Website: apple
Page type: store-pickup
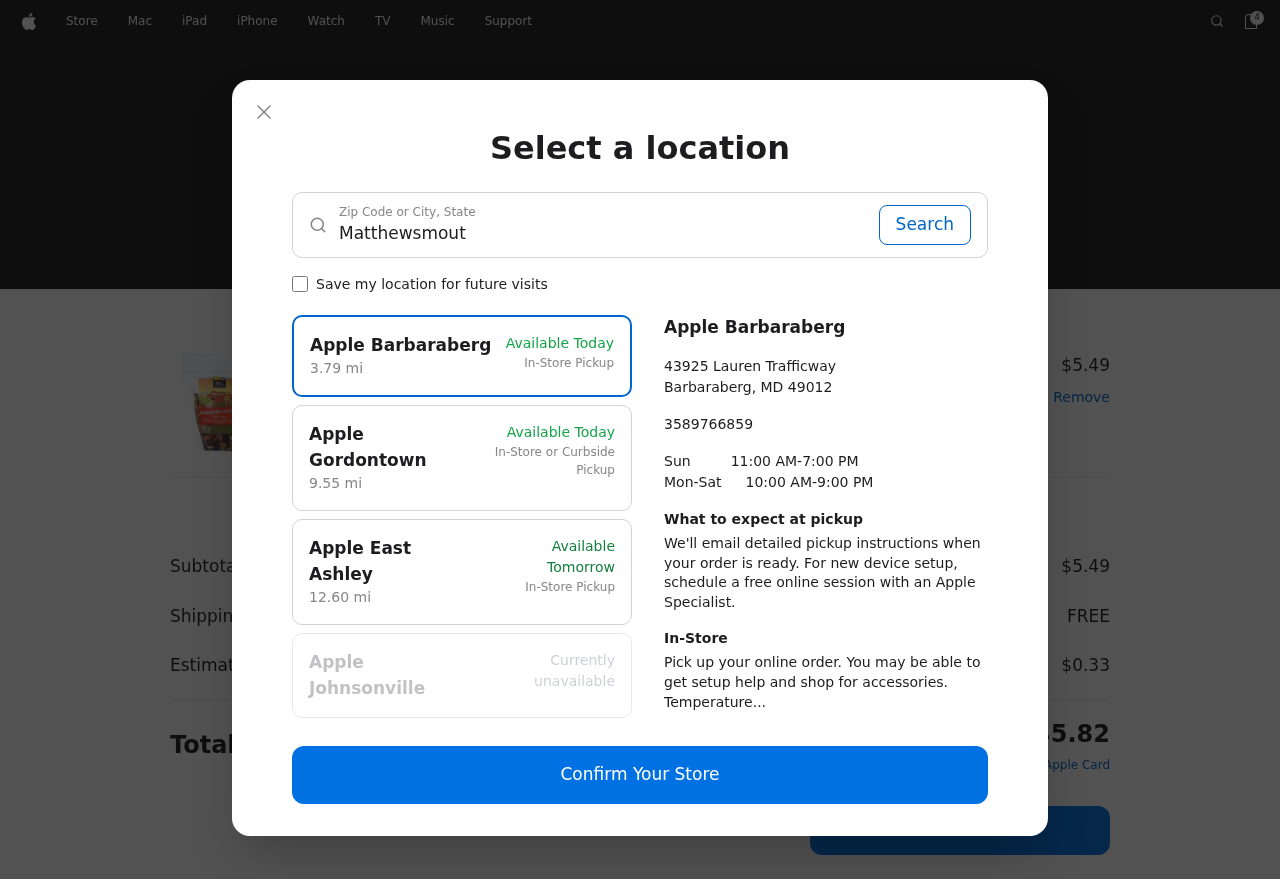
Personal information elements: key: PII_CITY_STATE
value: Matthewsmouth, MD
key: PII_LOCATION1_CITY
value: Apple Barbaraberg
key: PII_LOCATION1_CITY_STATE_ZIP
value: Barbaraberg, MD 49012
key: PII_LOCATION1_STREET
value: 43925 Lauren Trafficway
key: PII_LOCATION2_CITY
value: Apple Gordontown
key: PII_LOCATION3_CITY
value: Apple East Ashley
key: PII_LOCATION4_CITY
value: Apple Johnsonville
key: PII_PHONE
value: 3589766859
Product elements: key: PRODUCT1_NAME
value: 365 Everyday Value Trail Mix, Hodgepodge Harvest, 16 oz
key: PRODUCT1_PRICE
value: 5.49
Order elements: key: ORDER_NUM_ITEMS
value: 4
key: ORDER_TOTAL
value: $5.82
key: ORDER_SUBTOTAL
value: $5.49
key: ORDER_SHIPPING_COST
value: FREE
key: ORDER_TAX
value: $0.33
Search elements: key: SEARCH_CITY_STATE
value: Matthewsmouth, MD